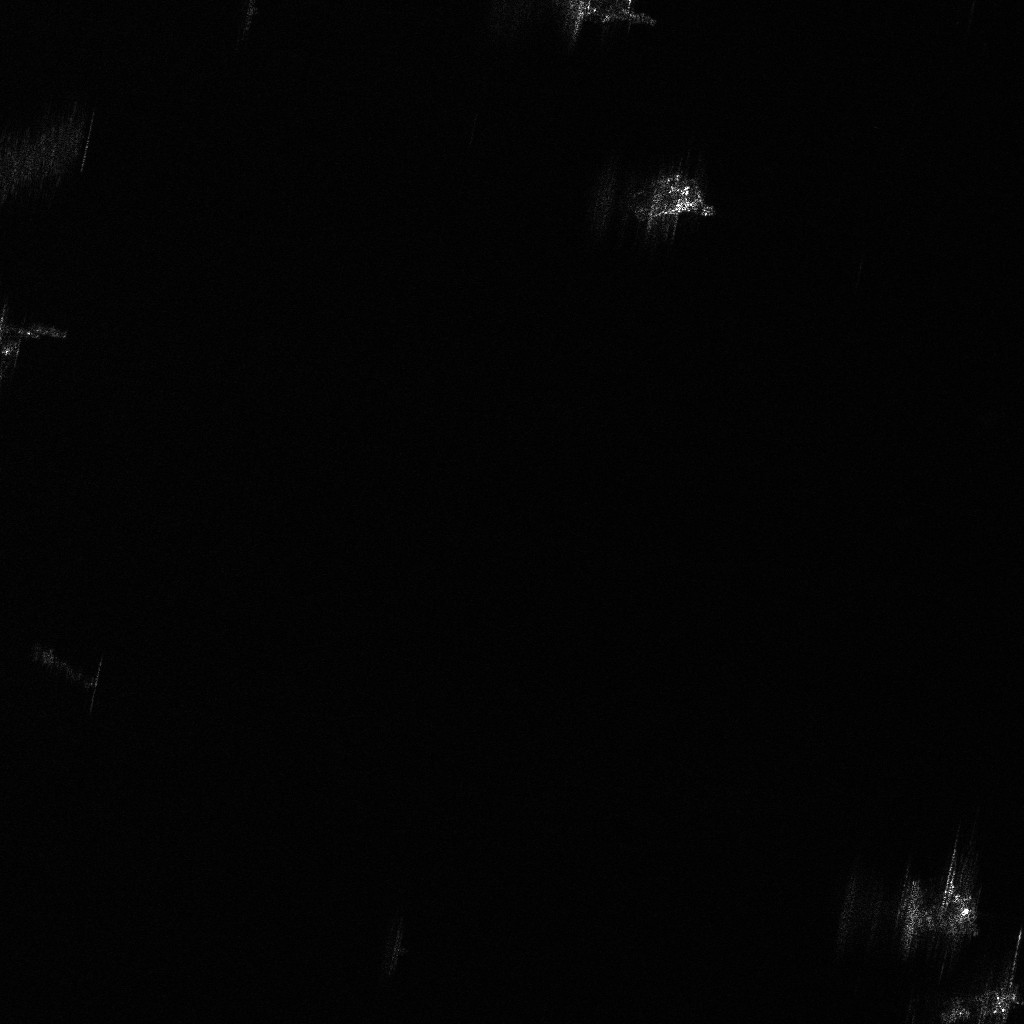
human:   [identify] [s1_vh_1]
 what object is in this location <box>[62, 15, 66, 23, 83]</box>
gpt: <ref>1 large container at the top</ref>